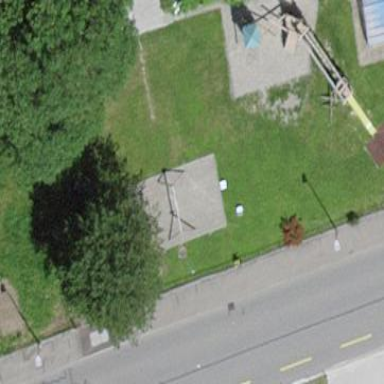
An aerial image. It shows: Playground area for leisure activities on the land.